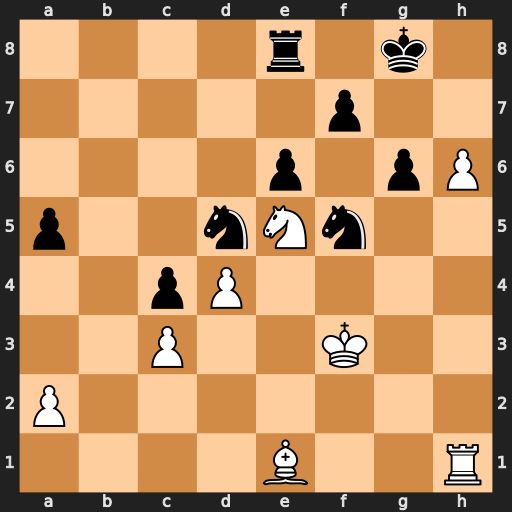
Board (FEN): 4r1k1/5p2/4p1pP/p2nNn2/2pP4/2P2K2/P7/4B2R
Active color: w
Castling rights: -
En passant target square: -
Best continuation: h7+ Kg7 Nxf7